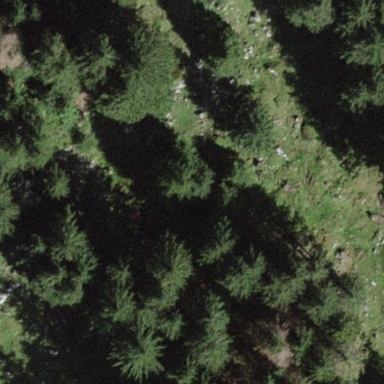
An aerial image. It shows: Forest area.